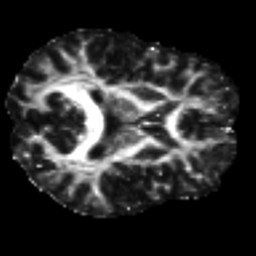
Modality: FA
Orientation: axial
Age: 48
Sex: male
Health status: healthy
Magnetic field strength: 3 T
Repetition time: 8.4 s
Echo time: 0.0926 s